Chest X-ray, PA view. Patient: 27 years old, sex M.
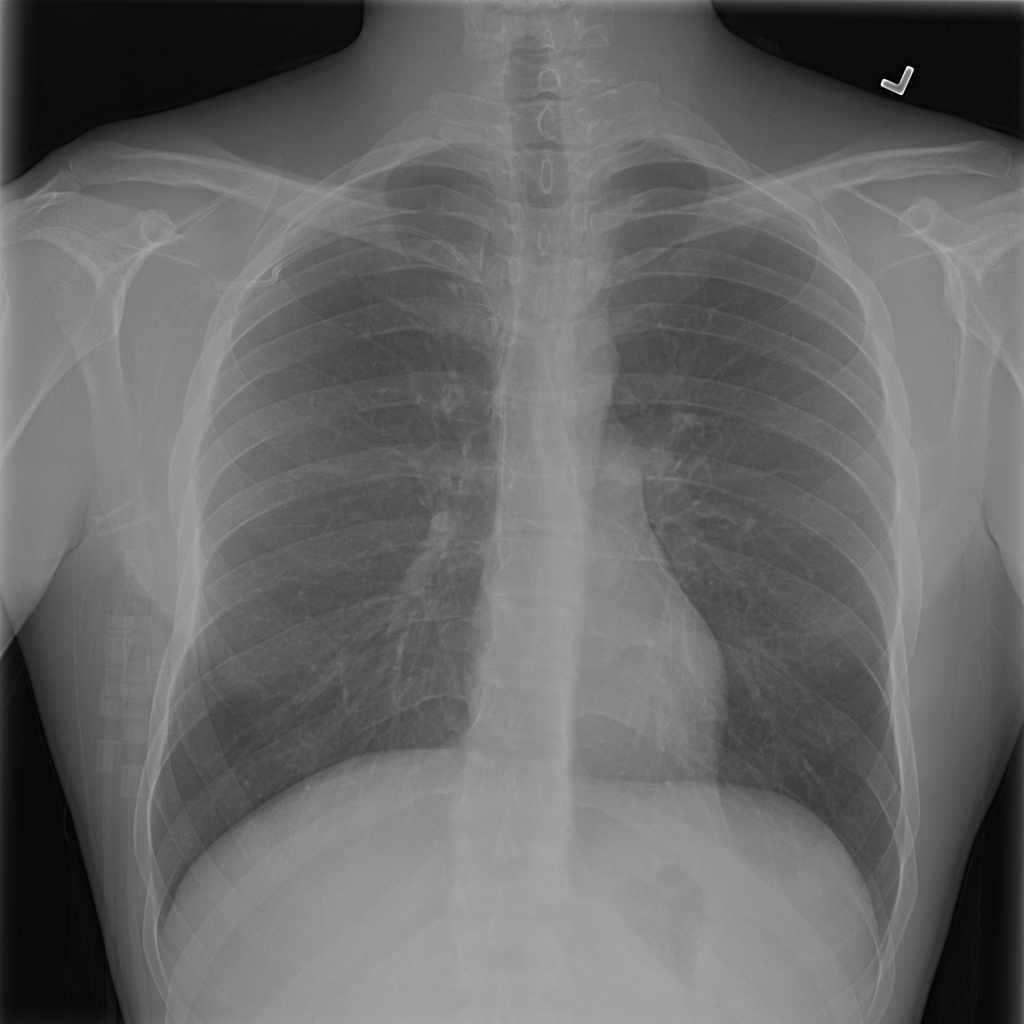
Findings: No Finding